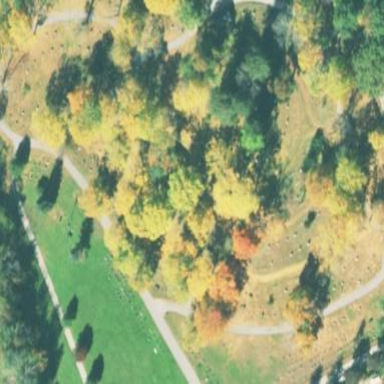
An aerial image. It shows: Cemetery with historical significance.